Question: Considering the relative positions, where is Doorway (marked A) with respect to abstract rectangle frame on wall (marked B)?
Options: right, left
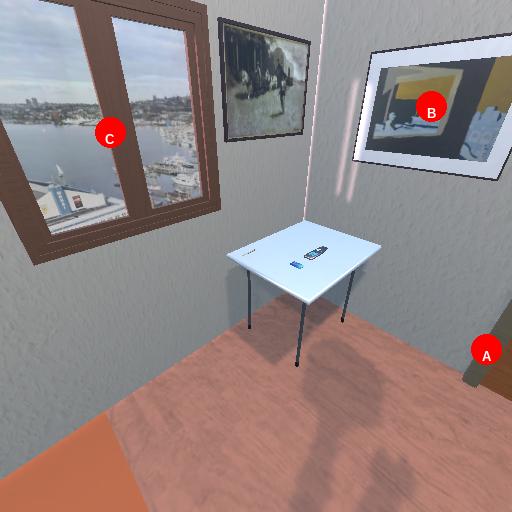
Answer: right